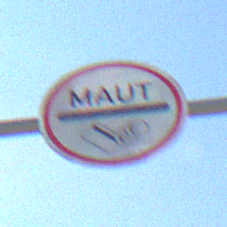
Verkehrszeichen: MautflichtigeStrecke
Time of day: MorningAfternoon
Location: Outdoor (Suburban)
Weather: PartlyCloudy
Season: NotSpecified
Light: Natural